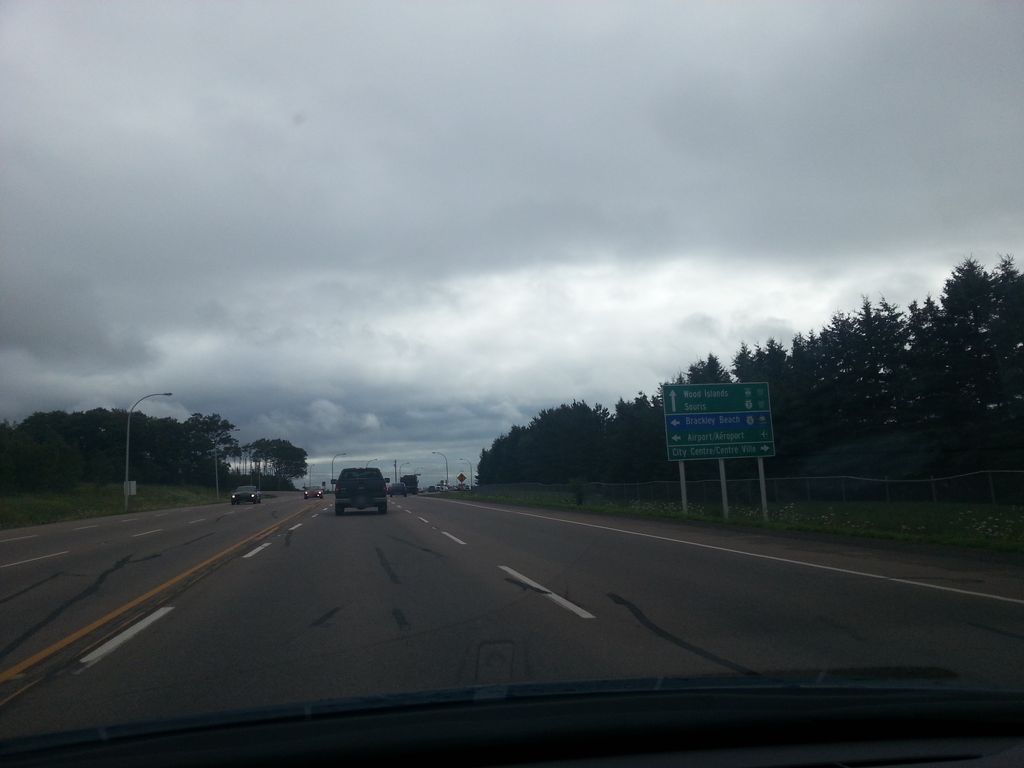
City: charlottetown